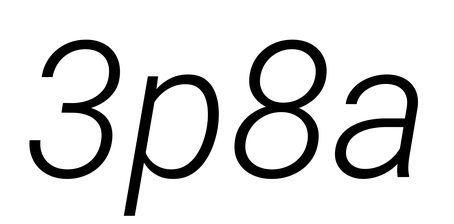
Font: Roboto-Italic_Light_Italic